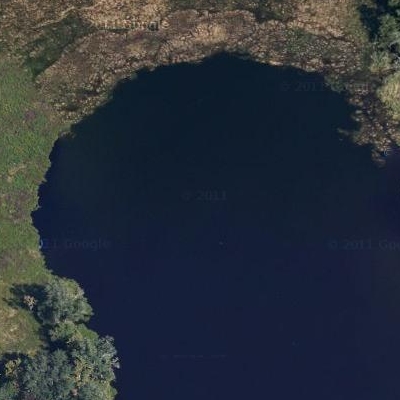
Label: RiverLake